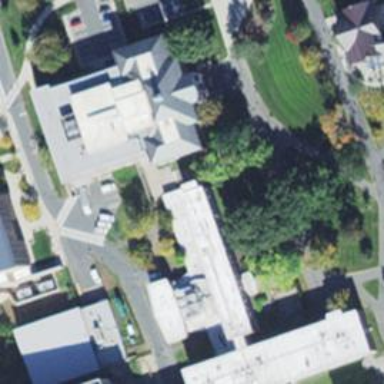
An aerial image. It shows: University building.